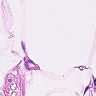
Metastatic tissue present: no